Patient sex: F
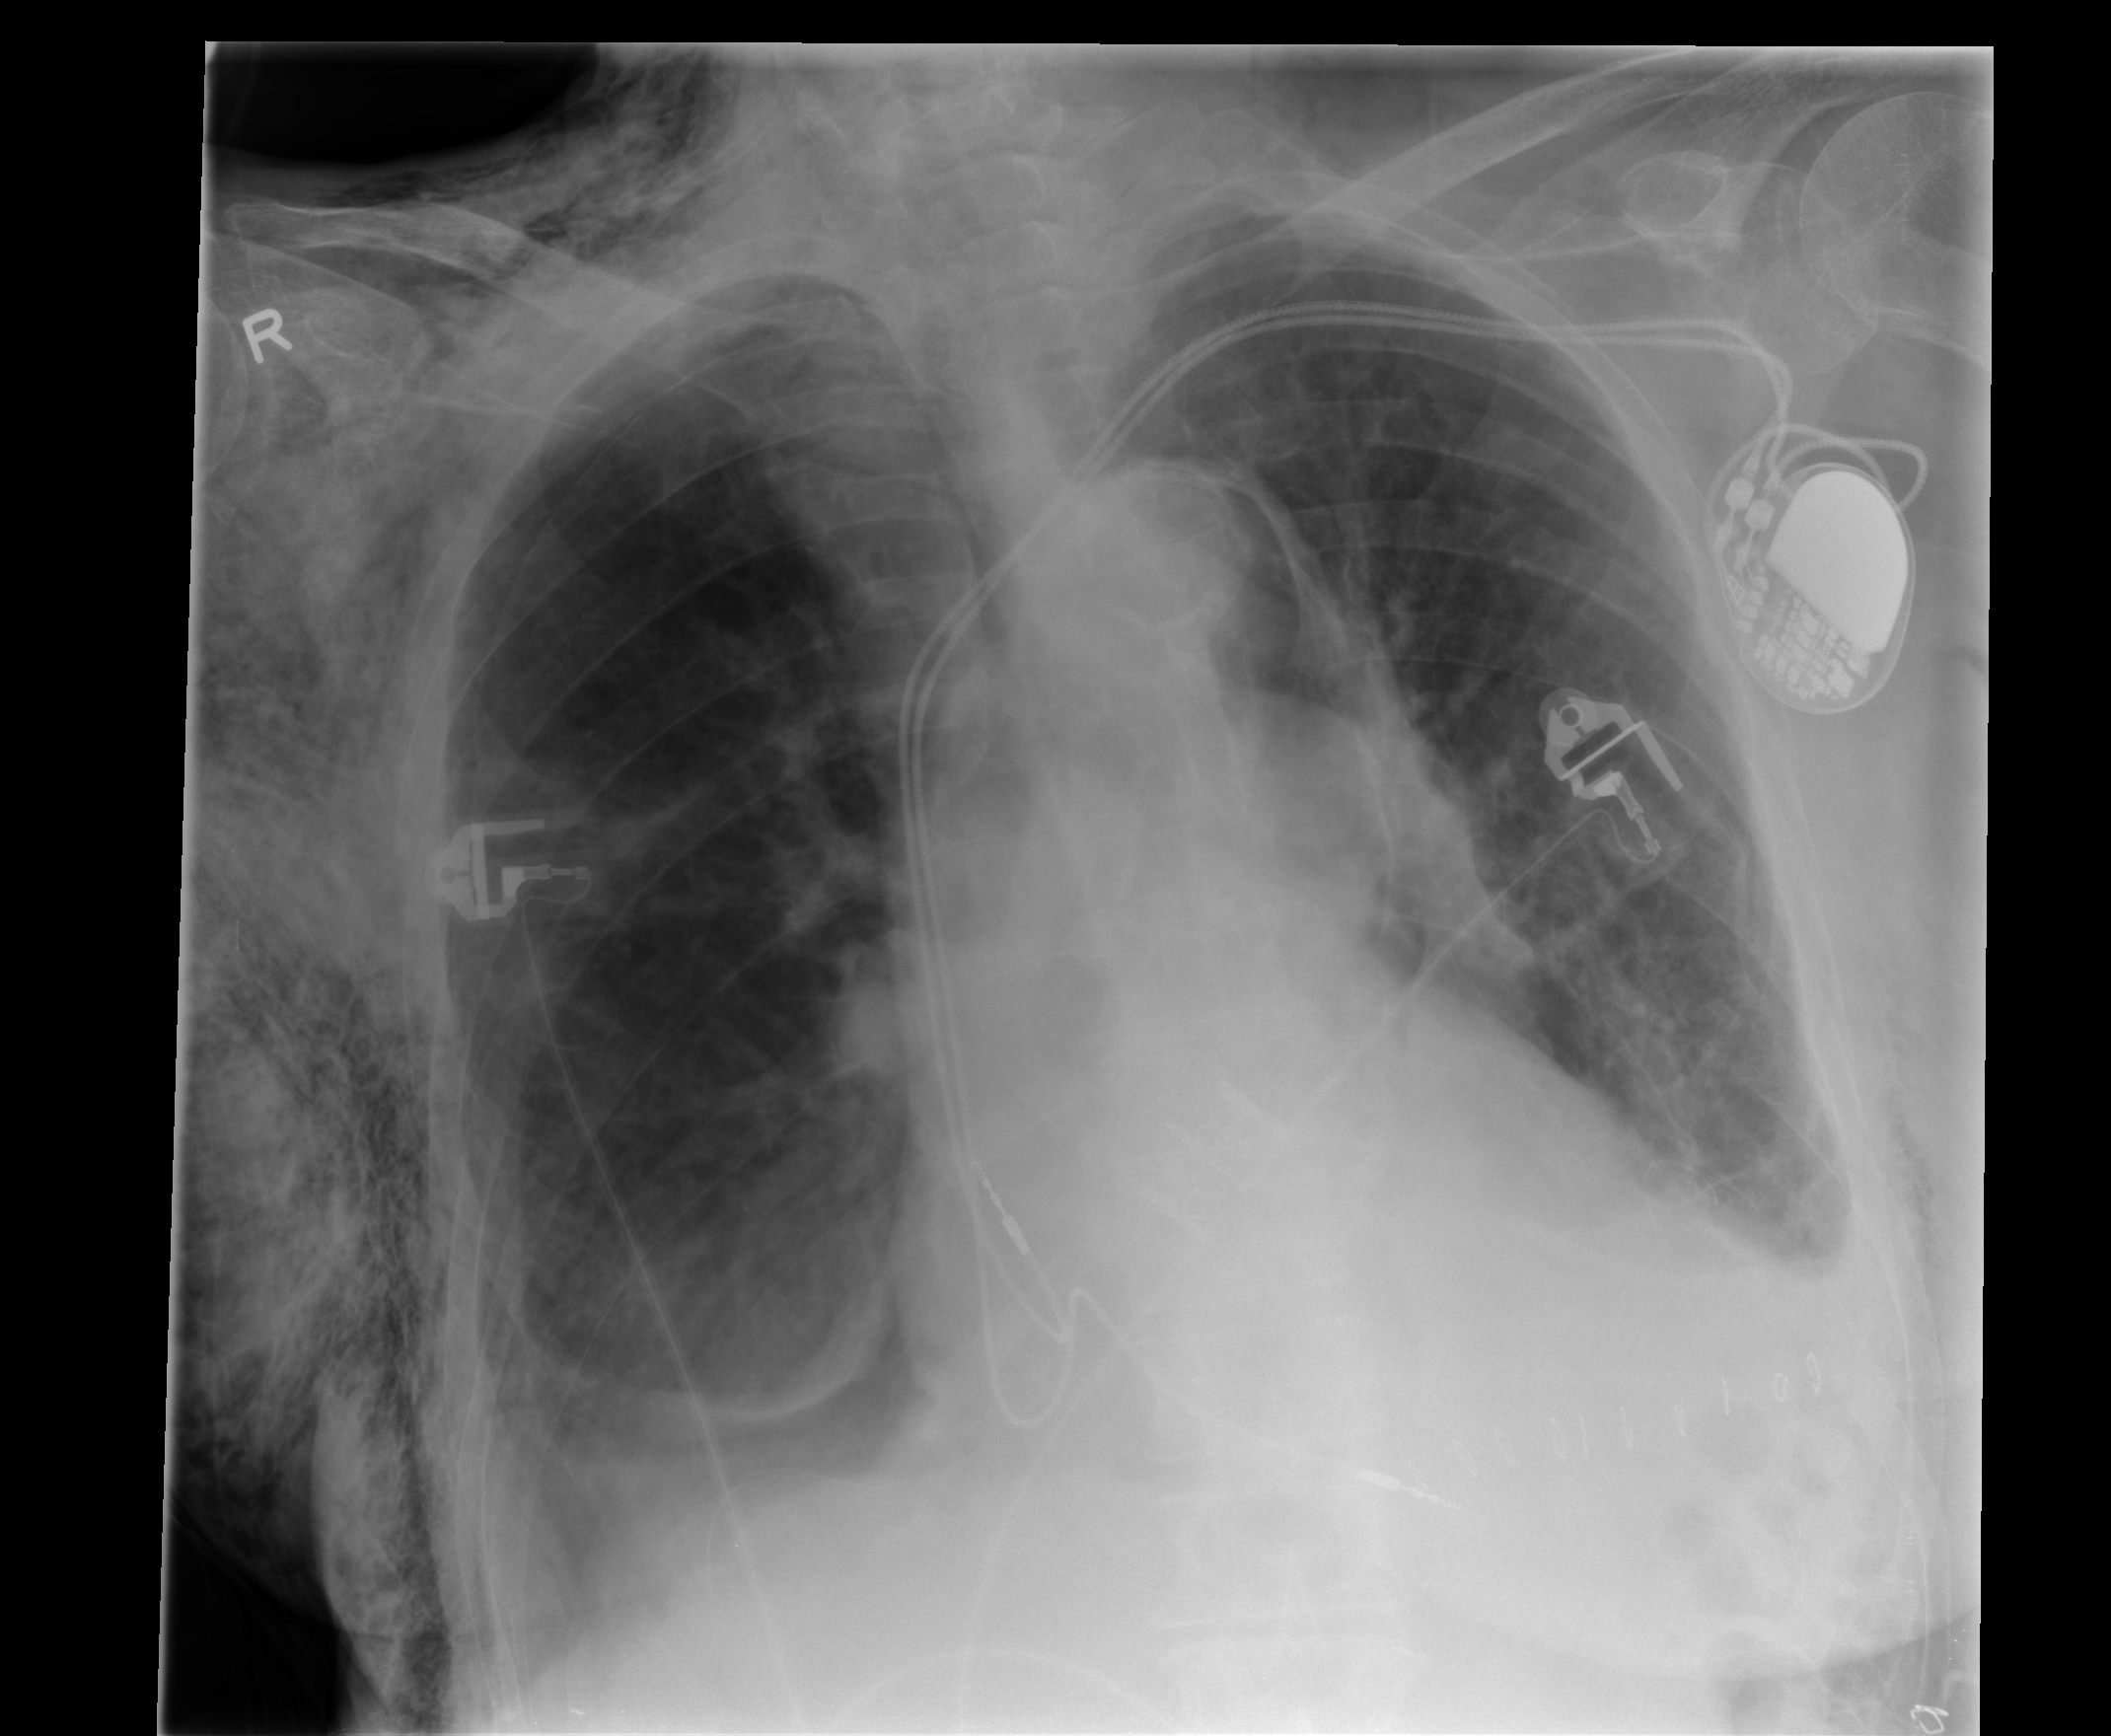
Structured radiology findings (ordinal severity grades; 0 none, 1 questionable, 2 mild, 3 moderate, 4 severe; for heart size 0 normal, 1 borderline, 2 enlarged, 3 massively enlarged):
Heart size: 0
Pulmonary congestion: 0
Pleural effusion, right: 2
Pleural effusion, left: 2
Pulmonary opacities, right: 0
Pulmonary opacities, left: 0
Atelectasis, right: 2
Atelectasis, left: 2